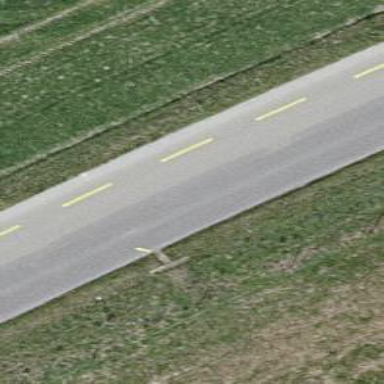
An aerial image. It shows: Secondary road with asphalt surface.